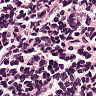
Metastatic tissue present: no